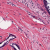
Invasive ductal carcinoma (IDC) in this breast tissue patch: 0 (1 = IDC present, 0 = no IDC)